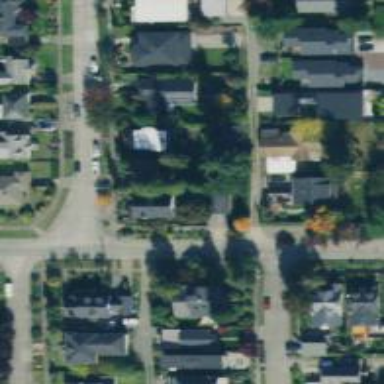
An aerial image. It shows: Residential road with separate sidewalk.